Question: I'm working since few weeks now on a project really interesting but unfortunately with a very complex background.
I already asked 3 questions :
- <URL>
in both of them, I get my answer (thank you again @Amit) but now arrived the final part, who will make this project useable :)
I for now can manage :
- - - -
My constraints are the follow:
- - - -
So this is for now, my result :

But here comes the final part that I want to add : I want to manage group of students, with the following constraints :
- -
Again, I success to isolate the constraint, but I have no idea on how to transform this constraint into a "time-intervals should not overlap" constraint.
Thanks in advance,
Best regards,
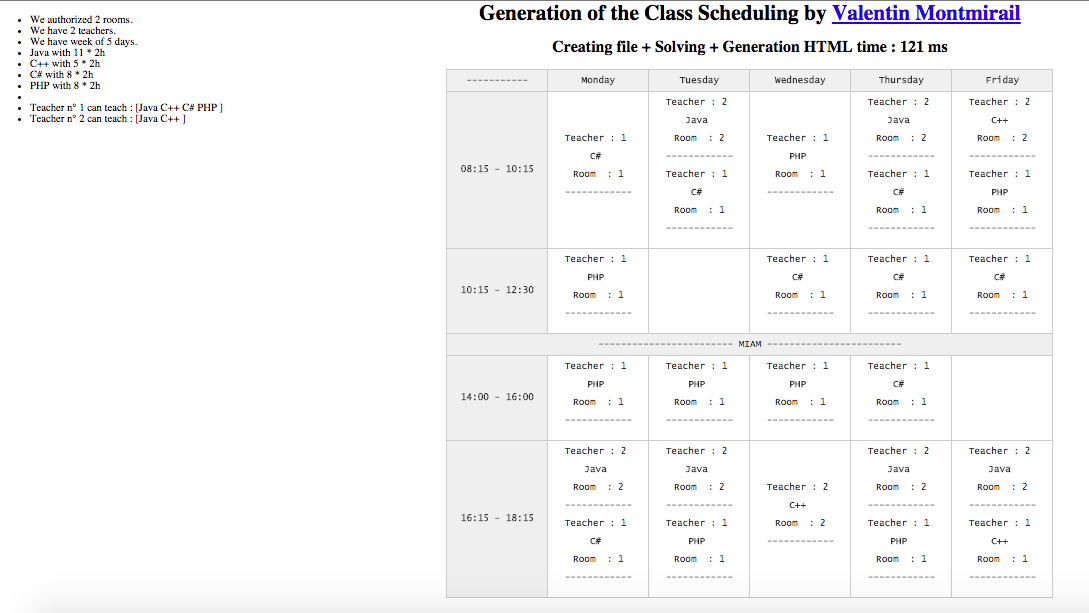
Answer: Since a student can only be in one place at a time:
Lectures for courses attached to the same student group should not overlap in time.
There should be no constraint on different student groups overlapping. If you have such a constraint you should remove it!
The constraints are on courses. If you schdeule a lecture for course A, then it may not overlap a lecture for any other course for the student group(s) that attend course A. It may also not overlap any other course held by the same teacher.
So, you have a many-to-many relationship between students and courses and a many-to-many relationship between teachers and courses.
You want to schedule a number of lectures for each course with the constraint that no teacher and no student has overlapping lectures.
> 2+ groups can be in the same room in the same time only for specific courses (like Magistral course for example)
If the groups may not mix, then it is not the same course (even though the subject may be the same). So if two student groups can not mix for Java, then you need to model it as two separate courses, 'Java group1' and 'Java group2'.